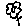
Label: flower